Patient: sex M, age 48
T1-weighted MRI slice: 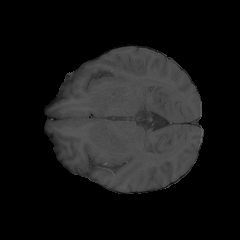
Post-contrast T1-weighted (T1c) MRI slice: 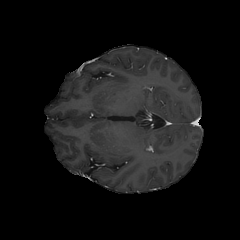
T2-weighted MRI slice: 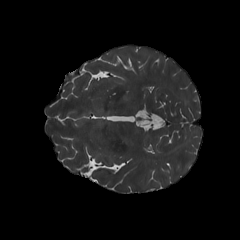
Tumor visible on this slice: no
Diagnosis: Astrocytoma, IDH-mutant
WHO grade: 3